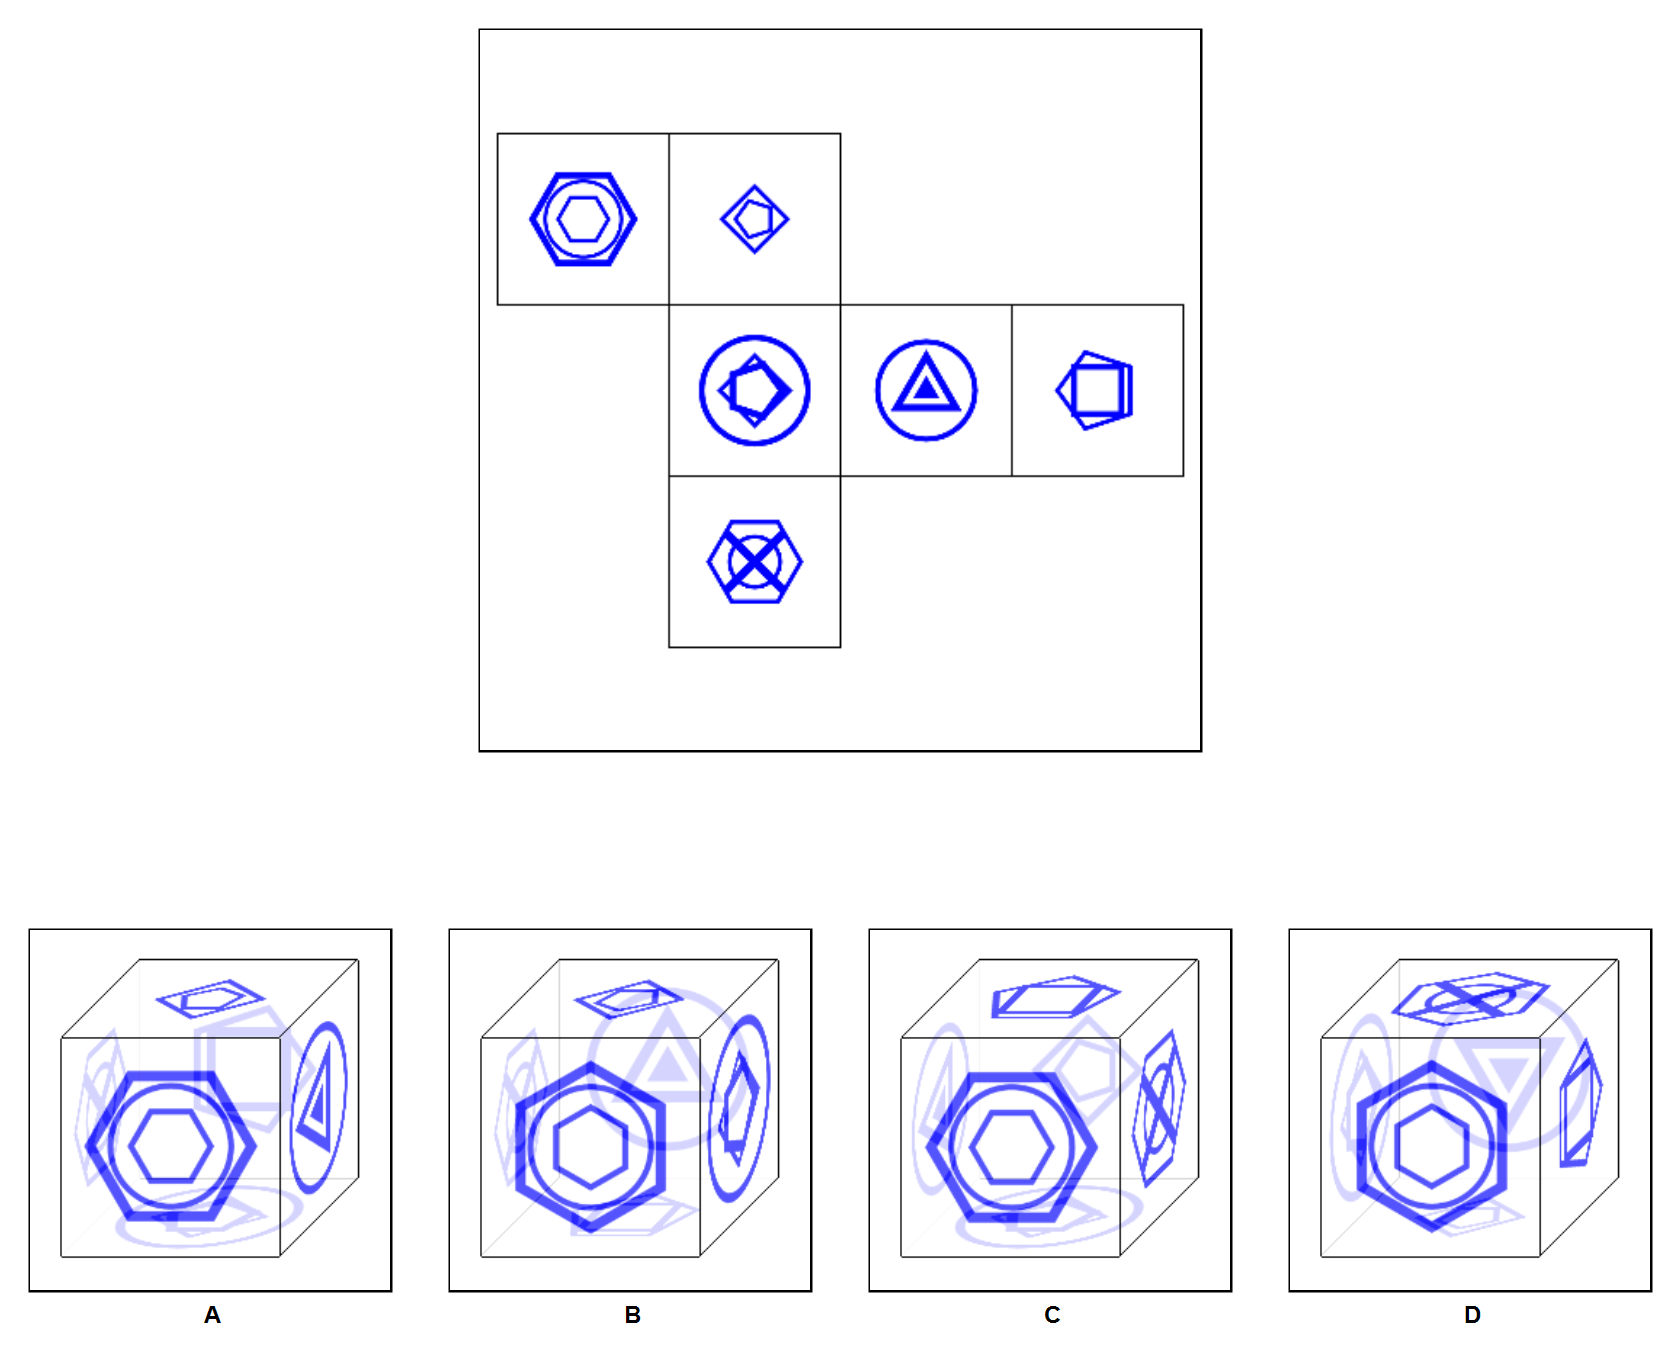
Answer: D